Question: I have been trying for a while to make the "Select Components" page larger as in the picture below, including the components inner-window (the white one), because I have many components ... and it gets easier to select when it is larger window. If anyone could tell if that's even possible, please give me a hint or point me in a direction.

Thankfully,
BeGiN
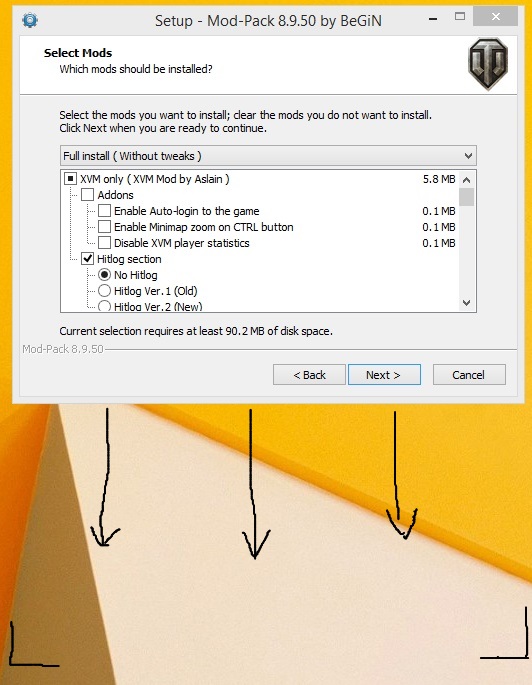
Answer: Based on your <URL> I have used an array of integers and made two general procedures for storing the current positions and for restoring them.
The restoring procedure has the 'HeightOffset' parameter, where you can specify the value, by which all the values from the input array of integers will be increased before they are passed to the wizard form component properties. Except that, I've declared a separate flag indicating that wizard form has modified size.
I used all of this because it improves readability of the script and it's easily extendable for other pages:
'''
[Code]
type
TPositionStorage = array of Integer;
var
CompPageModified: Boolean;
CompPagePositions: TPositionStorage;
procedure SaveComponentsPage(out Storage: TPositionStorage);
begin
SetArrayLength(Storage, 10);
Storage[0] := WizardForm.Height;
Storage[1] := WizardForm.NextButton.Top;
Storage[2] := WizardForm.BackButton.Top;
Storage[3] := WizardForm.CancelButton.Top;
Storage[4] := WizardForm.ComponentsList.Height;
Storage[5] := WizardForm.OuterNotebook.Height;
Storage[6] := WizardForm.InnerNotebook.Height;
Storage[7] := WizardForm.Bevel.Top;
Storage[8] := WizardForm.BeveledLabel.Top;
Storage[9] := WizardForm.ComponentsDiskSpaceLabel.Top;
end;
procedure LoadComponentsPage(const Storage: TPositionStorage;
HeightOffset: Integer);
begin
if GetArrayLength(Storage) <> 10 then
RaiseException('Invalid storage array length.');
WizardForm.Height := Storage[0] + HeightOffset;
WizardForm.NextButton.Top := Storage[1] + HeightOffset;
WizardForm.BackButton.Top := Storage[2] + HeightOffset;
WizardForm.CancelButton.Top := Storage[3] + HeightOffset;
WizardForm.ComponentsList.Height := Storage[4] + HeightOffset;
WizardForm.OuterNotebook.Height := Storage[5] + HeightOffset;
WizardForm.InnerNotebook.Height := Storage[6] + HeightOffset;
WizardForm.Bevel.Top := Storage[7] + HeightOffset;
WizardForm.BeveledLabel.Top := Storage[8] + HeightOffset;
WizardForm.ComponentsDiskSpaceLabel.Top := Storage[9] + HeightOffset;
end;
procedure InitializeWizard;
begin
CompPageModified := False;
end;
procedure CurPageChanged(CurPageID: Integer);
begin
if CurpageID = wpSelectComponents then
begin
SaveComponentsPage(CompPagePositions);
LoadComponentsPage(CompPagePositions, ScaleY(200));
CompPageModified := True;
end
else
if CompPageModified then
begin
LoadComponentsPage(CompPagePositions, 0);
CompPageModified := False;
end;
end;
'''